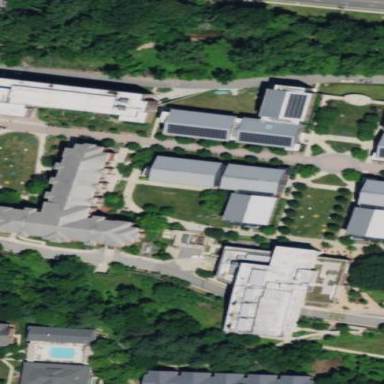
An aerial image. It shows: University building.